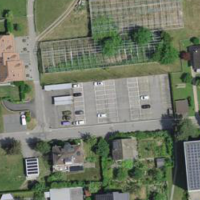
EUNIS habitat code: 54
Species observed at this site:
Plantago media
Plantago lanceolata
Viburnum tinus
Primula vulgaris